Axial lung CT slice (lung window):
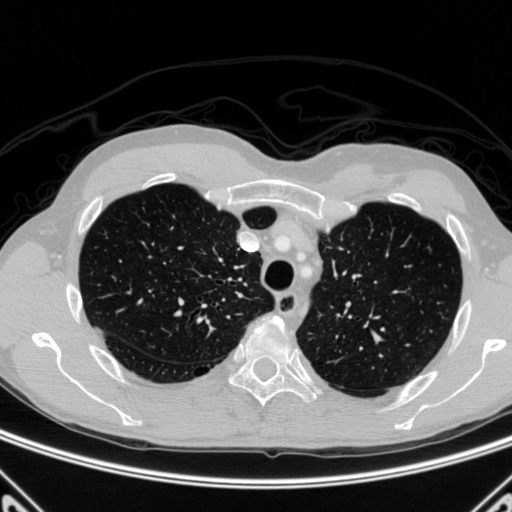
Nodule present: no